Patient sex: F
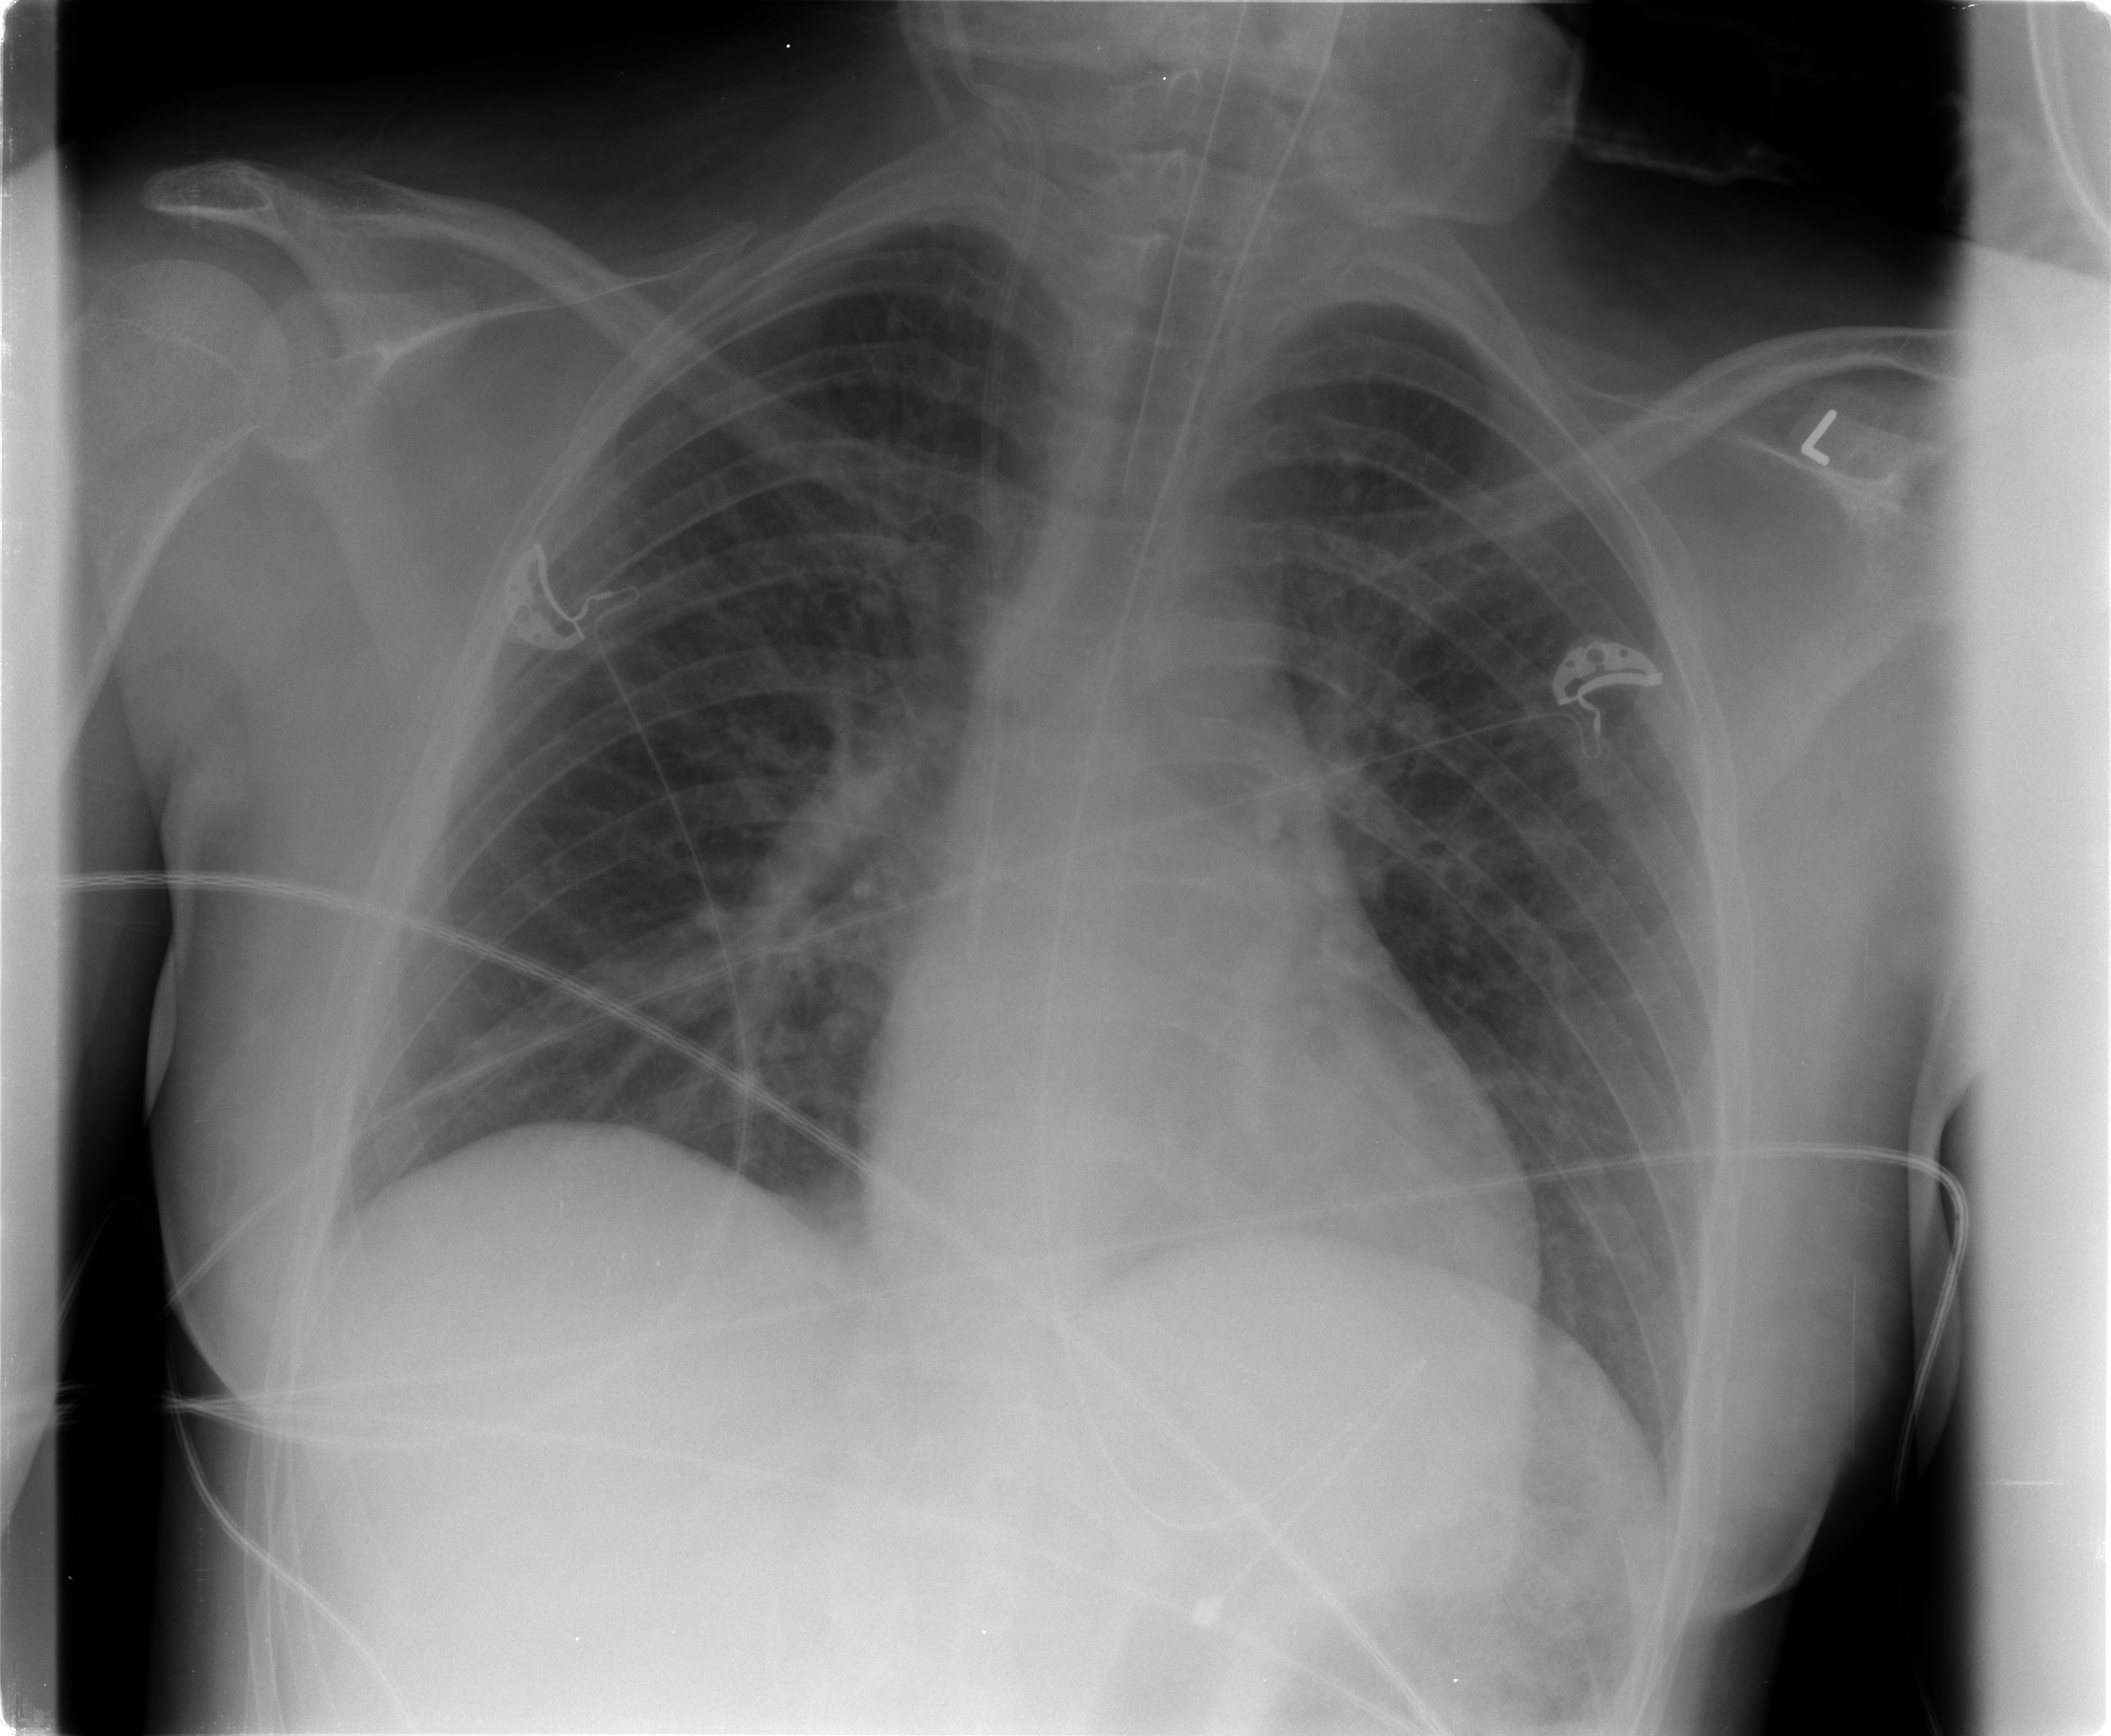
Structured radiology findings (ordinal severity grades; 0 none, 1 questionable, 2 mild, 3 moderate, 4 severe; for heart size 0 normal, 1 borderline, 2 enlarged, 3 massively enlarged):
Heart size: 0
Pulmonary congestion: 2
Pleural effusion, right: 0
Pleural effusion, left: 0
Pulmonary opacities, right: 0
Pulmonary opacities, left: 0
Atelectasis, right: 0
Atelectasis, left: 0